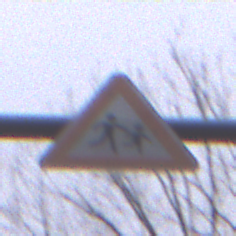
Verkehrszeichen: KinderLinks
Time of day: Midday
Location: Outdoor (Nature)
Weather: Overcast
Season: Autumn
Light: Natural